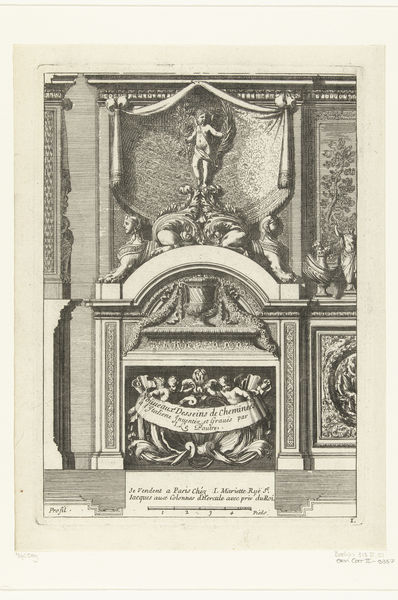
Titel: Titelblad: Nouueaux Desseins de Cheminees a l'Italiene
Künstler: Jean Lepautre
Standort: Amsterdam
Institution: Rijksmuseum
Schlagwörter: arch, architecture, curtain, curtains, white, black, france, woman, wood, angel, head, drawing, paper, decoration, french, writing, statue, wings, cherub, cupid, marble, fireplace, ornaments, angles, book, figure, baby, page, durer, mantel, latin, sphinx, concrete, deutsch, alter, card, project, pape, squinx, cherib, scrollwork, mantelpiece, andel, desseins, blazon, inkprint